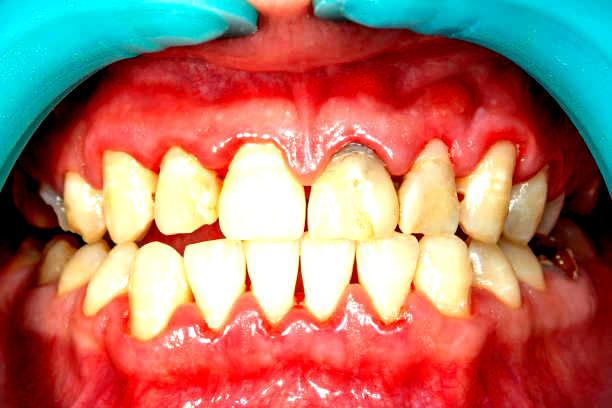
Condition: Gingivitis